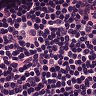
Metastatic tissue present: no